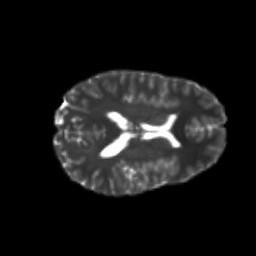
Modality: T2w
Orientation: axial
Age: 24
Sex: female
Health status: healthy
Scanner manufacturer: philips
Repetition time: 7.393 s
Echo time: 0.08599 s